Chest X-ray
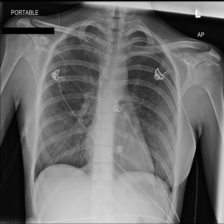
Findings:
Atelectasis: negative
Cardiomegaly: negative
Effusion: negative
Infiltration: negative
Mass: negative
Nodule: negative
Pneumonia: negative
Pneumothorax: negative
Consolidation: negative
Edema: negative
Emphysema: negative
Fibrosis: negative
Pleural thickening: negative
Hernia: negative